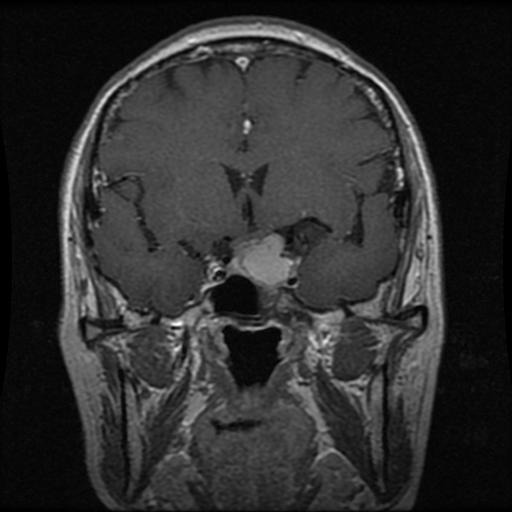
Label: pituitary